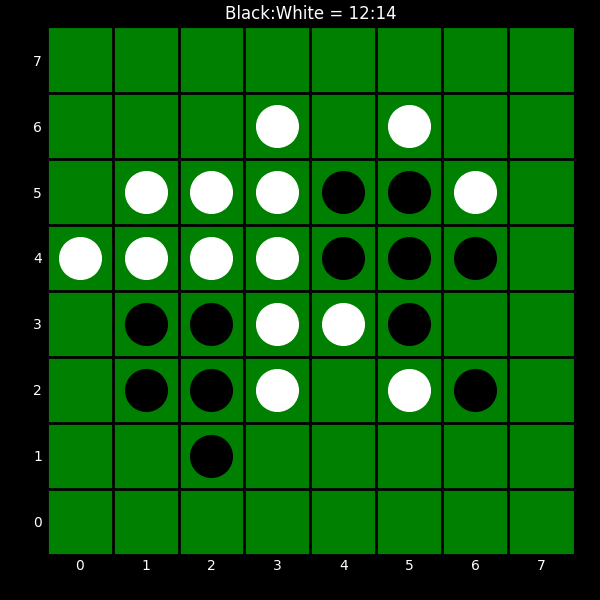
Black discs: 12
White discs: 14